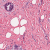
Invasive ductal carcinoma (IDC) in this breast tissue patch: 0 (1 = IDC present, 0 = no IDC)